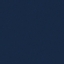
Land use / land cover: SeaLake